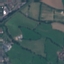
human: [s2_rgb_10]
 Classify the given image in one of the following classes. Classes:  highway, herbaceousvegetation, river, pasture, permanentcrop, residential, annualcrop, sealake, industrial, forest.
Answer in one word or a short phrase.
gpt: Pasture